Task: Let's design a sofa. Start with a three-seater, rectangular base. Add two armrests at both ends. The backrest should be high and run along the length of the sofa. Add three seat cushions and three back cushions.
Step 61:
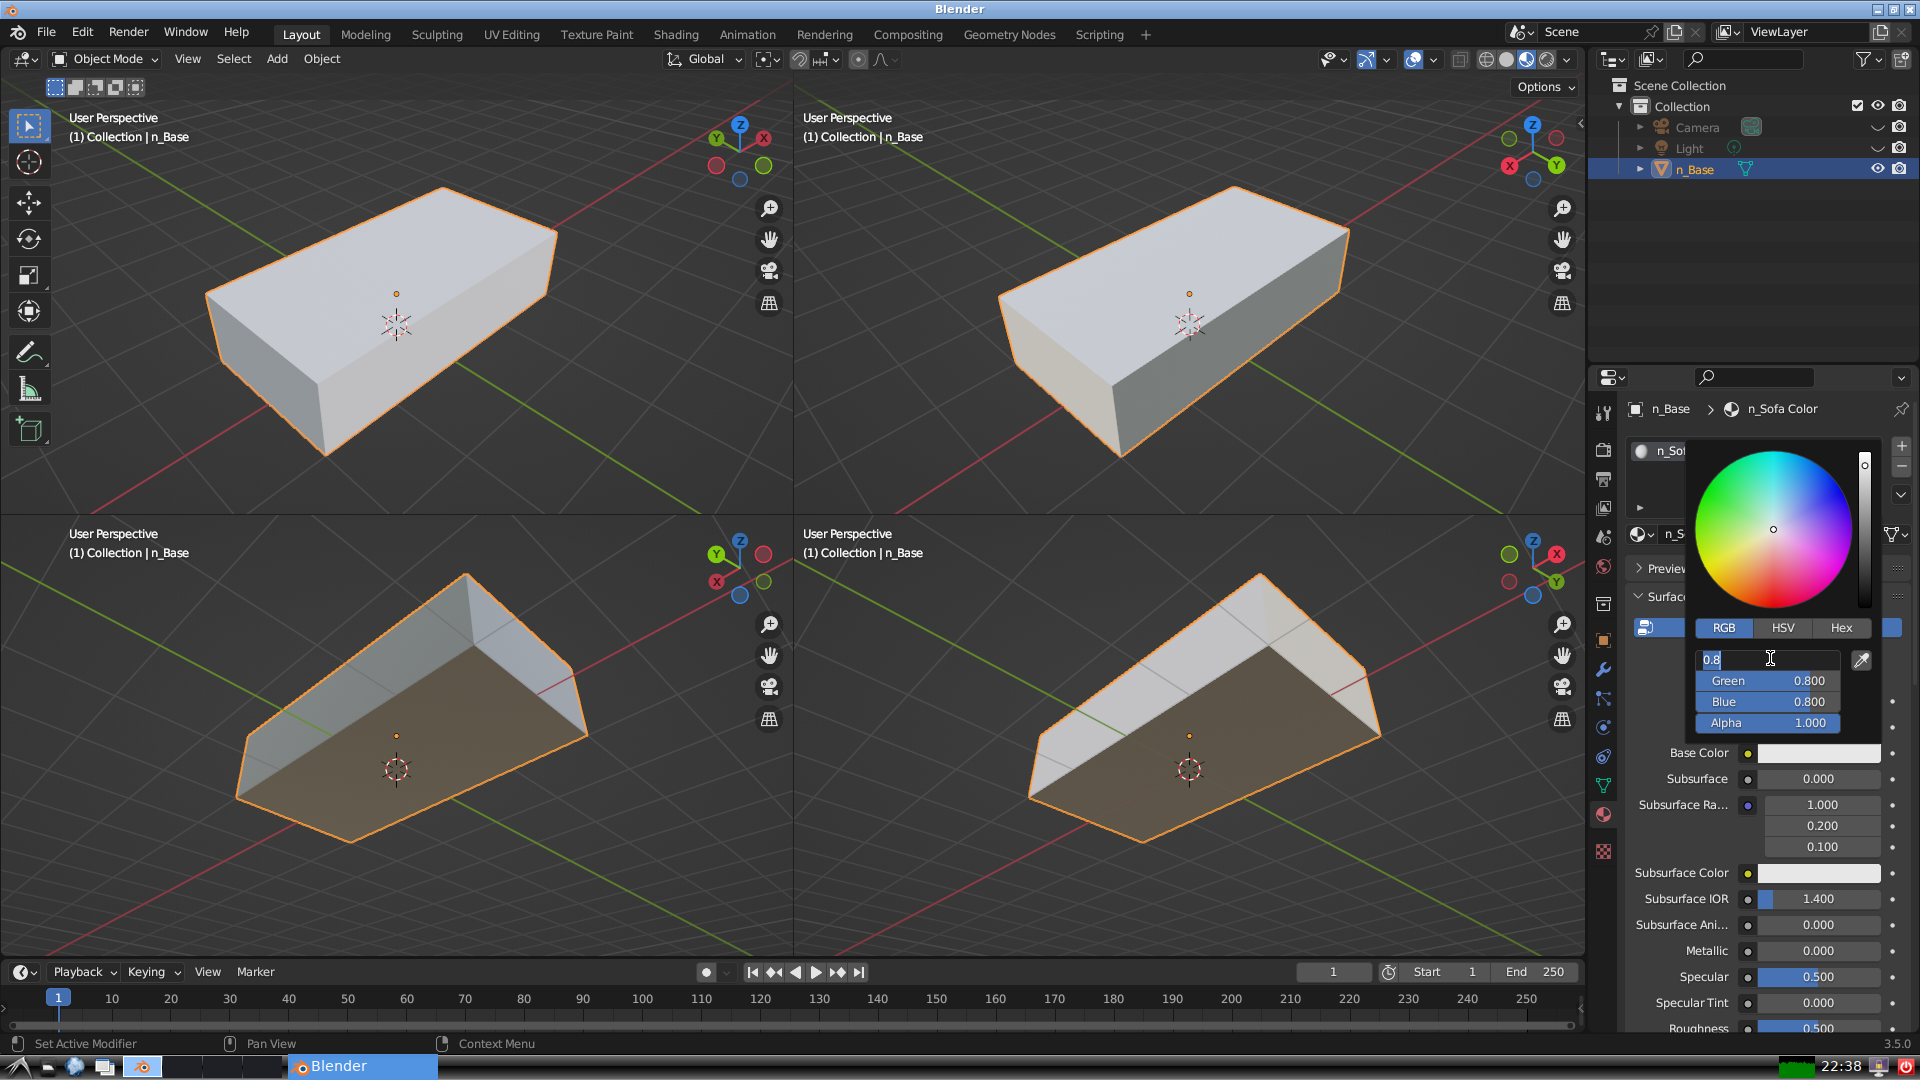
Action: input_text: 0.5